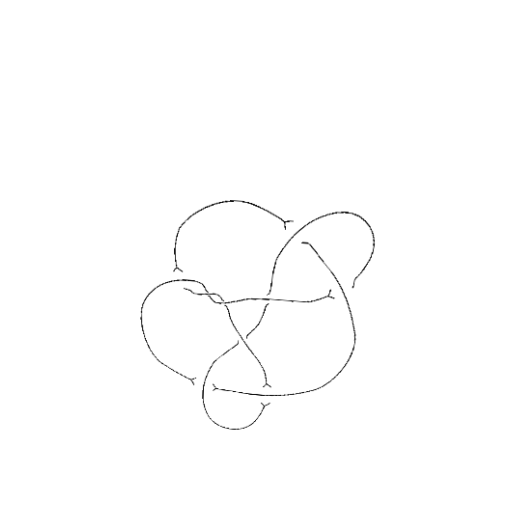
Crossing number: 9